Field crop: maize
Growth stage: 2
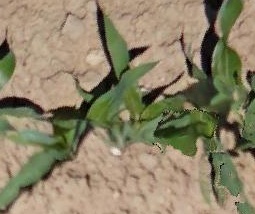
Species: maize